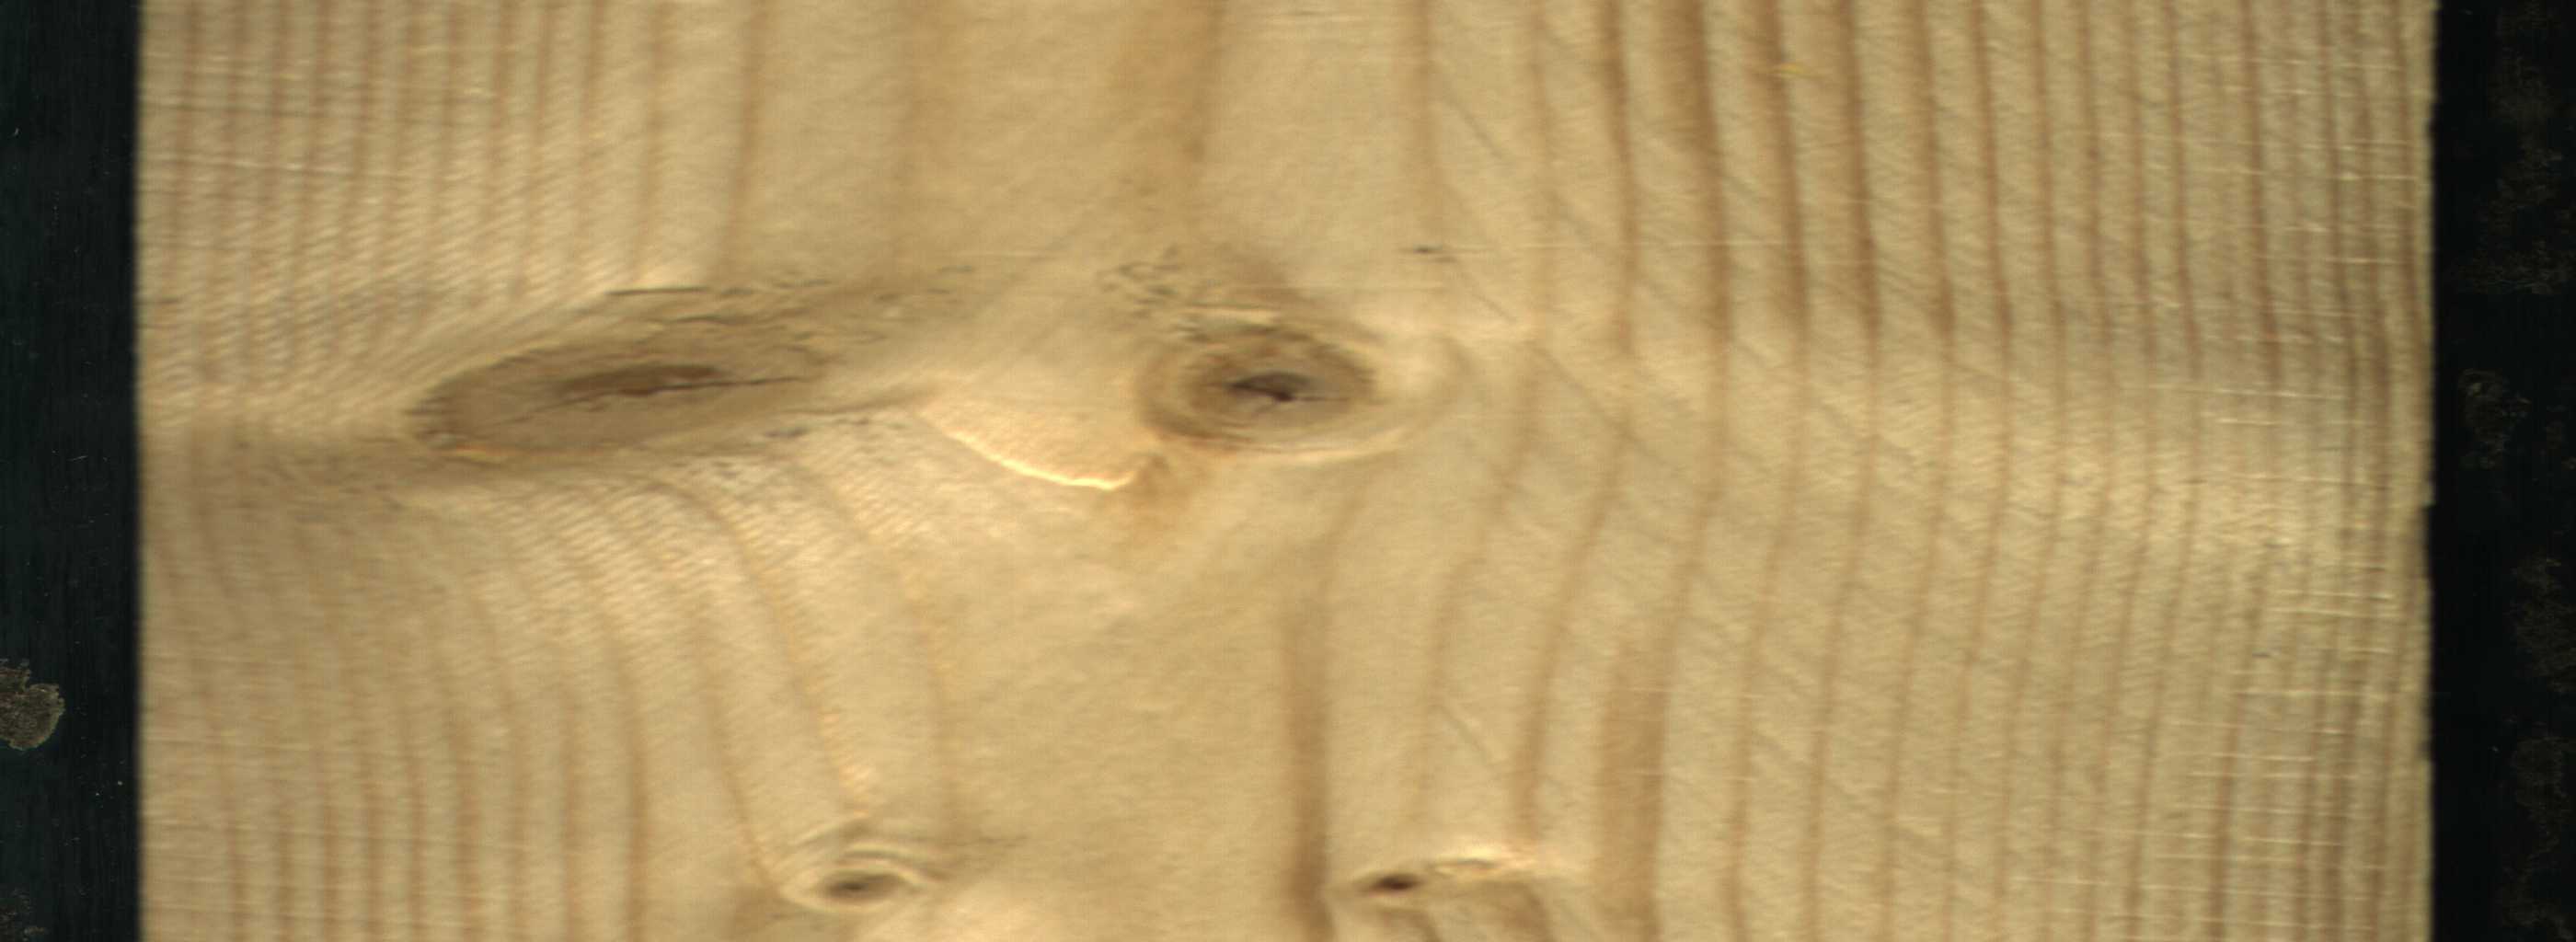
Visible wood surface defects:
knot_with_crack
knot_with_crack
Live_Knot
Live_Knot